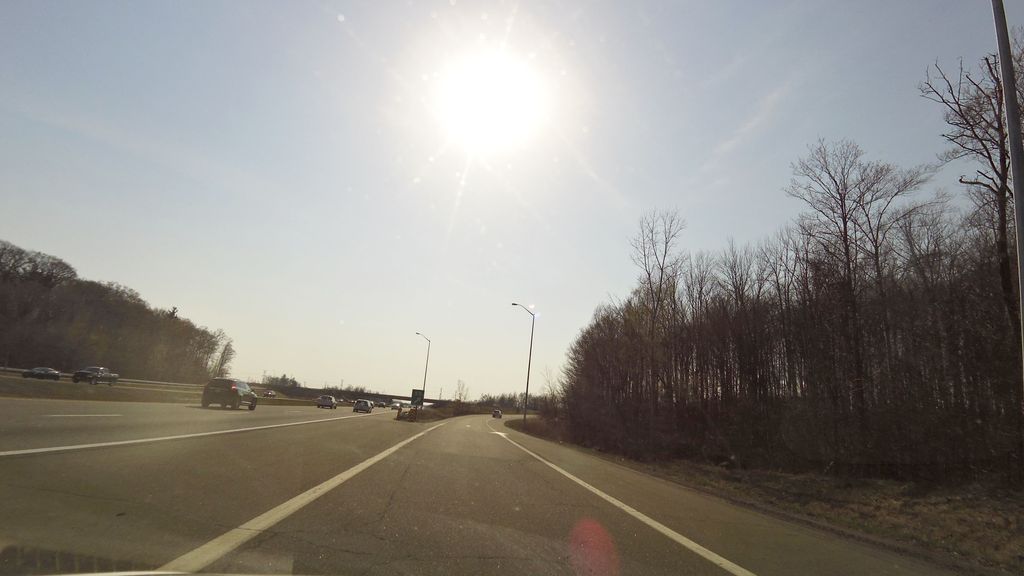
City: hamilton